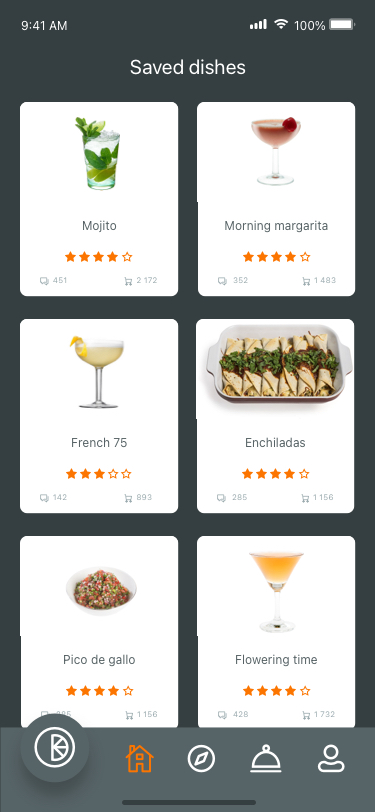
Text in this UI design:
Saved dishes
Mojito
2 172
451
Morning margarita
1 483
352
French 75
893
142
Enchiladas
1 156
285
Pico de gallo
1 156
285
Flowering time
1 732
428
100%
9:41 AM